Question: I am a backend dev doing front end now, anyways I am in need to create a bordered nav bar that looks as the following.
I tried to get this to work but never got the needed result.
Could you please point me out ?
Thank you

EDIT: due to my stupidity I will rephrase.
What I need is a toggle with 3 items:
ITEM A | ITEM B| ITEM C
thank you
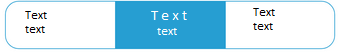
Answer: '''
.nav-container{
width: 300px;
border: 1px solid #2B82B3;
border-radius: 10px;
display: flex;
overflow: hidden;
}
.item{
display: flex;
flex-grow: 1;
flex-shrink: 0;
align-items: center;
justify-content: center;
}
.item:hover{
color: white;
background-color: #2B82B3;
}
.spacer{
width: 1px;
background-color: #2B82B3;
}
'''
'''
<div class="nav-container">
<div class="item">1</div>
<div class="spacer"></div>
<div class="item">
Text<br />
text
</div>
<div class="spacer"></div>
<div class="item">2</div>
</div>
'''